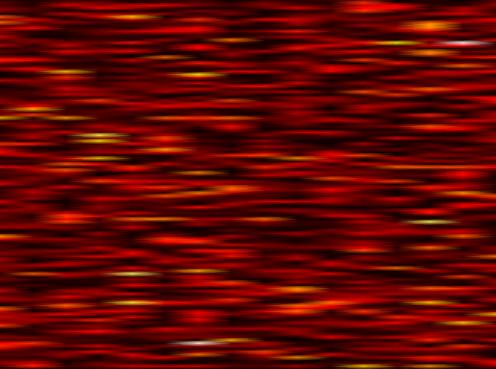
Label: UFMC